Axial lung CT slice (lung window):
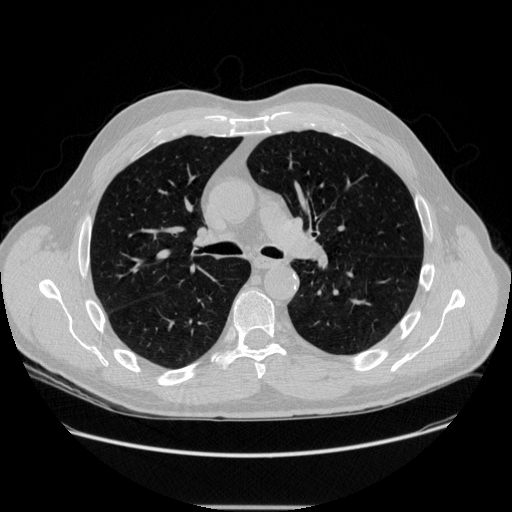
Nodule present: no